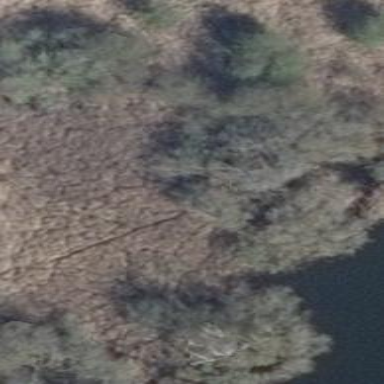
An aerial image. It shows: Beautiful wet meadow natural wetland.